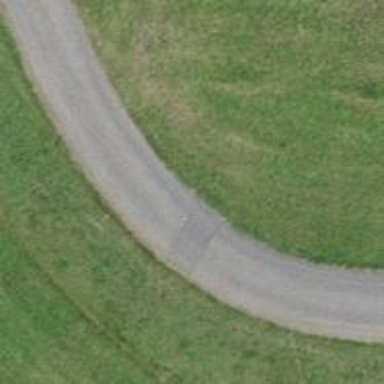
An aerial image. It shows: Unclassified road with asphalt surface. The road has grade1 tracktype.